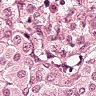
Metastatic tissue present: yes